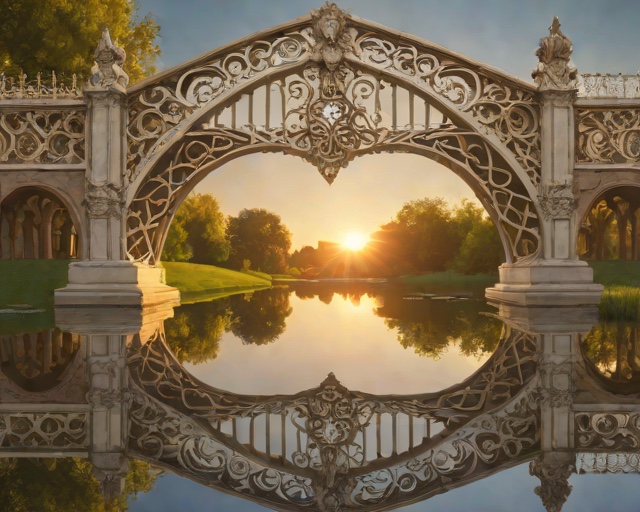
Category: Valentine